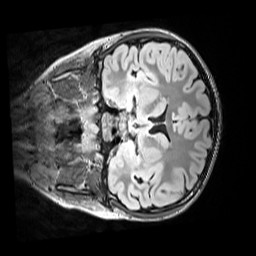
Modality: FLAIR
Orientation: coronal
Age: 11
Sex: male
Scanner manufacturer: siemens
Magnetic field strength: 3 T
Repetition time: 5 s
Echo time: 0.388 s